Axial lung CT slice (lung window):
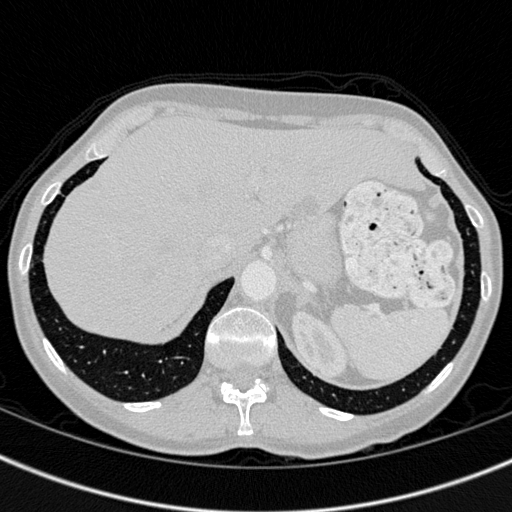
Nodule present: no